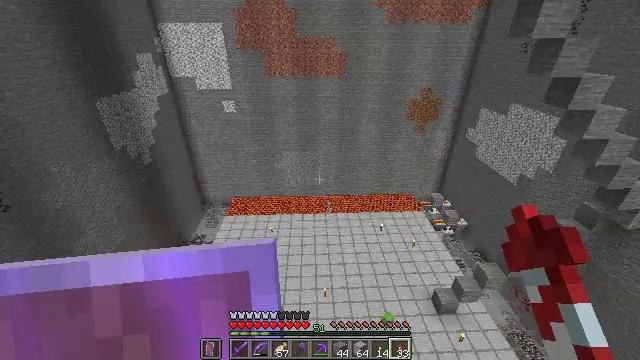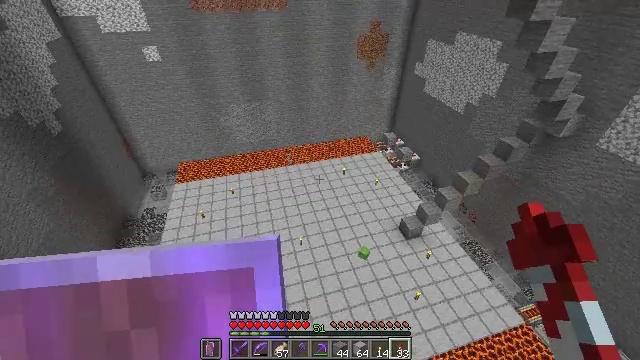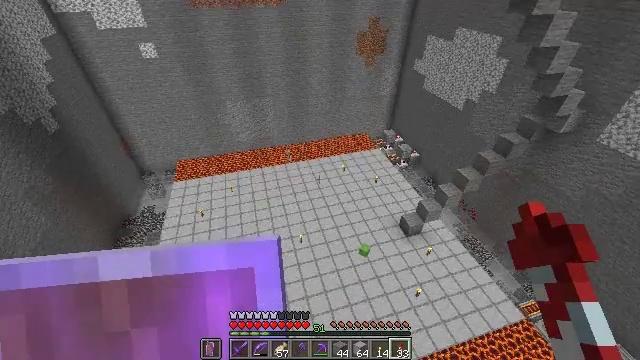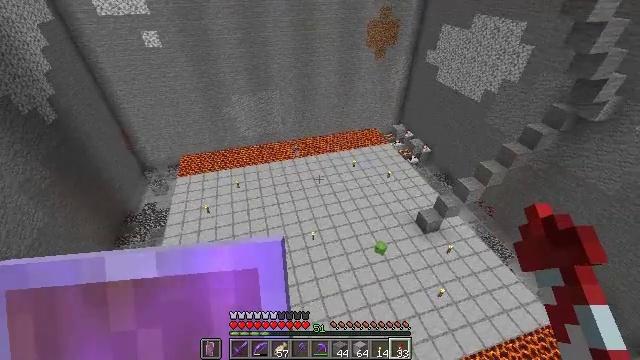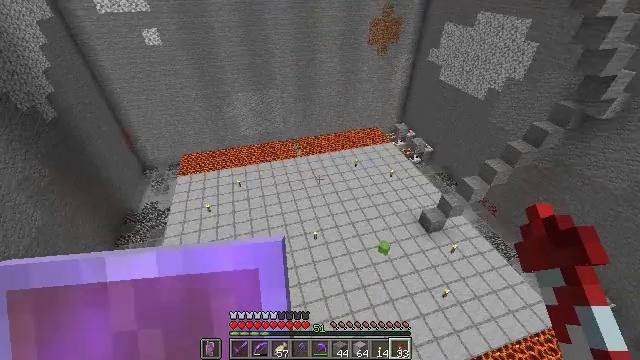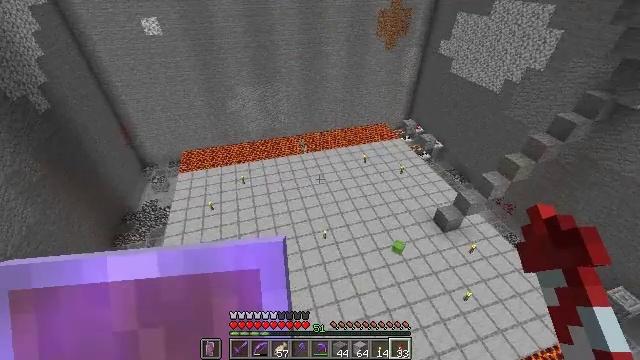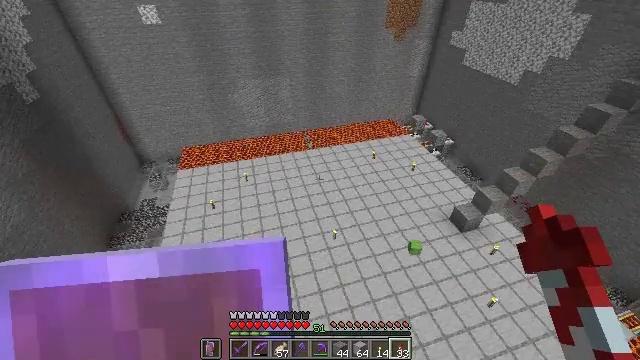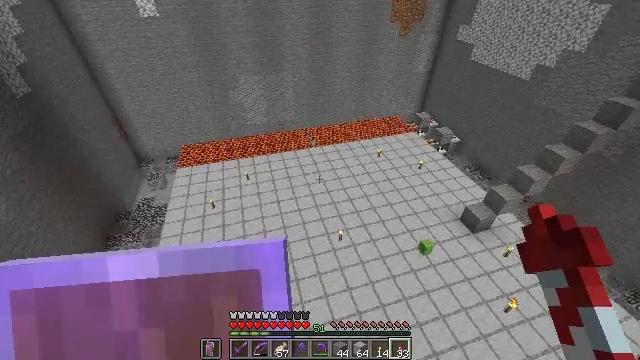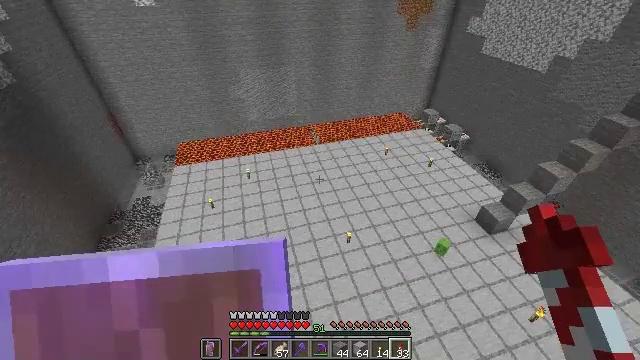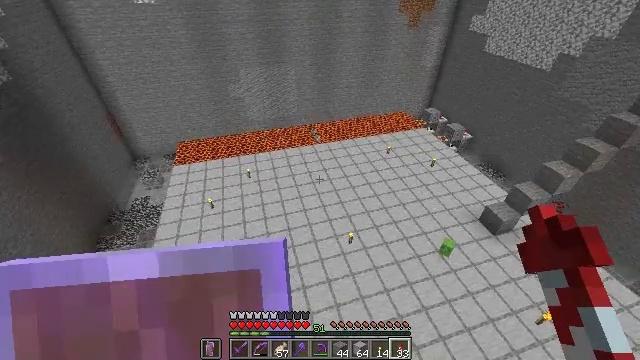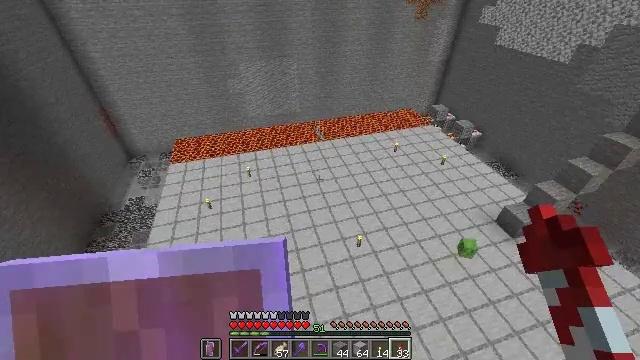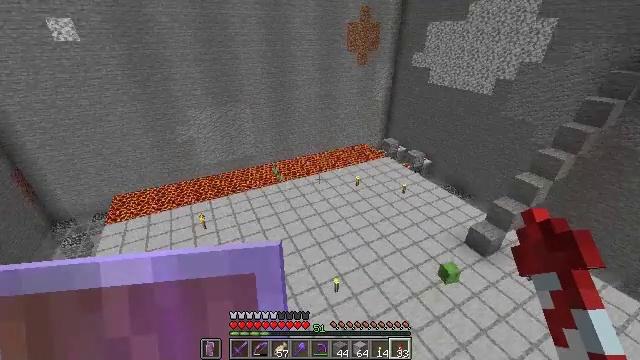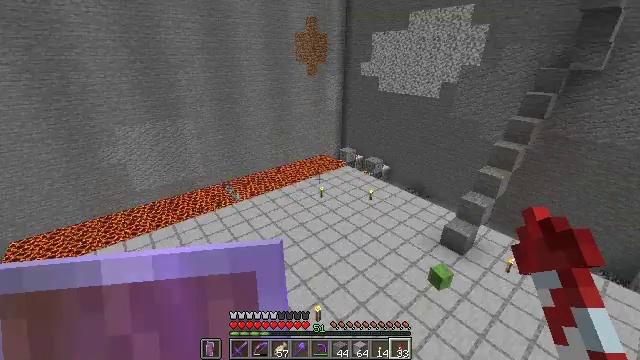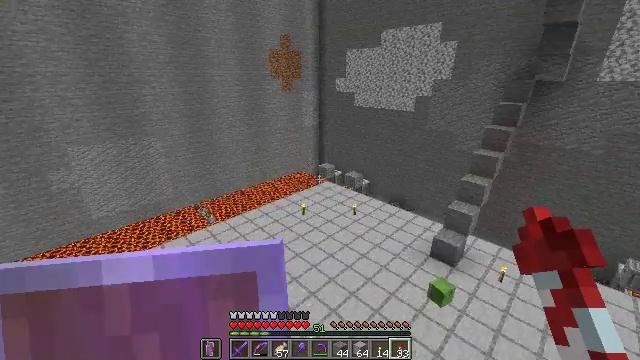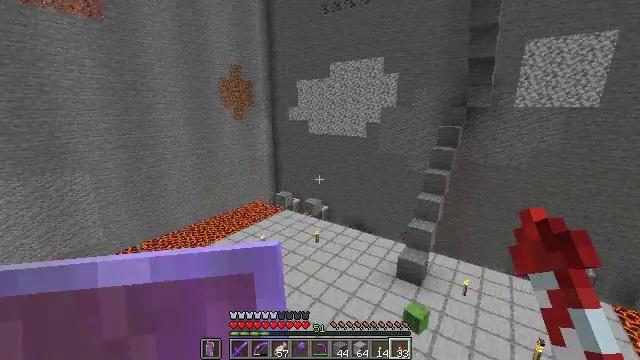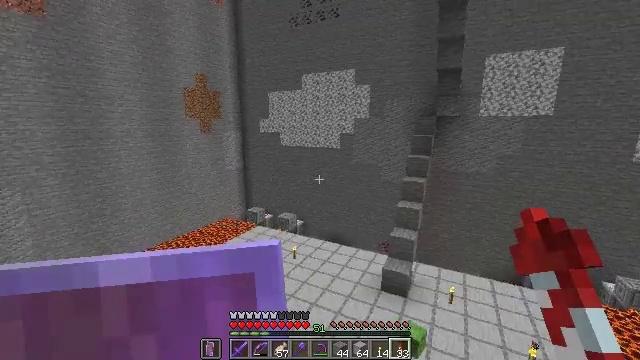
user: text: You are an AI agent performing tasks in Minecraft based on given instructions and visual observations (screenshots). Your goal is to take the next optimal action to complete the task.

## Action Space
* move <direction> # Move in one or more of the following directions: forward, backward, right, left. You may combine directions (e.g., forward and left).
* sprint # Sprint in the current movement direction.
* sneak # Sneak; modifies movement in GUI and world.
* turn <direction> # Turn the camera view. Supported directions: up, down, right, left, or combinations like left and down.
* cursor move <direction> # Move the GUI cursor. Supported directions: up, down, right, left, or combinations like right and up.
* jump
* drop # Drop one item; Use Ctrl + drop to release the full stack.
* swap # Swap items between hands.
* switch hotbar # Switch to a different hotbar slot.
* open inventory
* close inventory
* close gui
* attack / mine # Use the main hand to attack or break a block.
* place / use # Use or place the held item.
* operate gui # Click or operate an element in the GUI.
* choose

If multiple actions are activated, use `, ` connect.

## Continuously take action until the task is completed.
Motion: motion action
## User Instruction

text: Combat the slime.
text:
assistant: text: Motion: turn right and down
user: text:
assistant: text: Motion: no_op
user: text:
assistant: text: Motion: no_op
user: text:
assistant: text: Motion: no_op
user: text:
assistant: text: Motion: no_op
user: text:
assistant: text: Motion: no_op
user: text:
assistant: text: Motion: no_op
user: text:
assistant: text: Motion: no_op
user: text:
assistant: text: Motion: no_op
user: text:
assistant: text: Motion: no_op
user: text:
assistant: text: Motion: turn right and up
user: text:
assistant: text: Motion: turn right and up
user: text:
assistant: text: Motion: turn right and up
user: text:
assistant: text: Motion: turn right and up
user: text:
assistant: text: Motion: turn right and up
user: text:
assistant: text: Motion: turn right
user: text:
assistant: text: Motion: turn right
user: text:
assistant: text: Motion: turn right
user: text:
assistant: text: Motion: no_op
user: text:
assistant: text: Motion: turn right
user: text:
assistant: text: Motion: turn right
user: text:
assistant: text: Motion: turn right and down
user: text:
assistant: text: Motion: turn right and down
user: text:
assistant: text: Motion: turn right and down
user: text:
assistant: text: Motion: turn right and down
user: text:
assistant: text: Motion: turn right and down
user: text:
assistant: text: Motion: turn right and down
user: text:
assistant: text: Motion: turn right
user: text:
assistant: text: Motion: turn right
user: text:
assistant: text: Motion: turn right